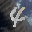
Label: 4